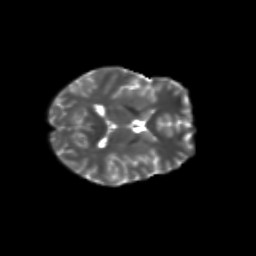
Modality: T2w
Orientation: axial
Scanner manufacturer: siemens
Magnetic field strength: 3 T
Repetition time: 9.2 s
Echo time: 0.084 s